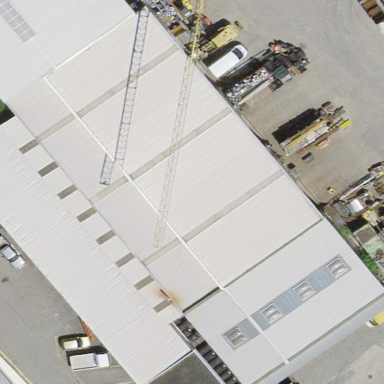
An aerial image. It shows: Industrial building.